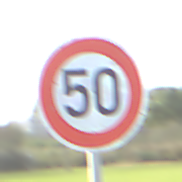
Verkehrszeichen: Geschwindigkeit50
Umgebung: Outdoor, Suburban
Tageszeit: MorningAfternoon
Wetter: PartlyCloudy
Licht: Natural
Jahreszeit: NotSpecified
Kontrast: HighContrast